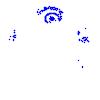
Particle: electron